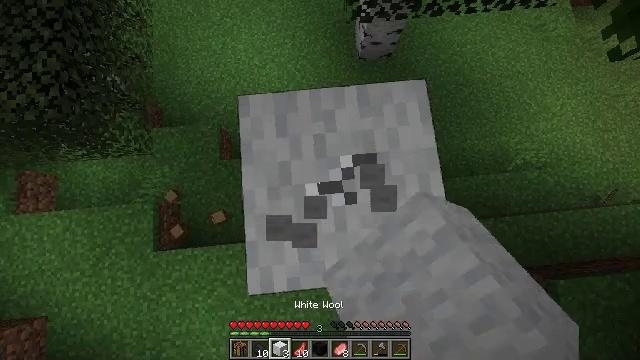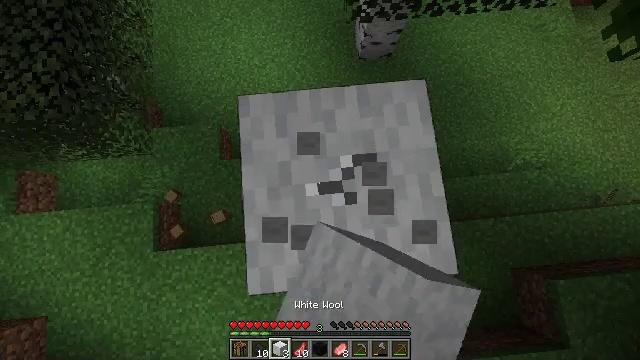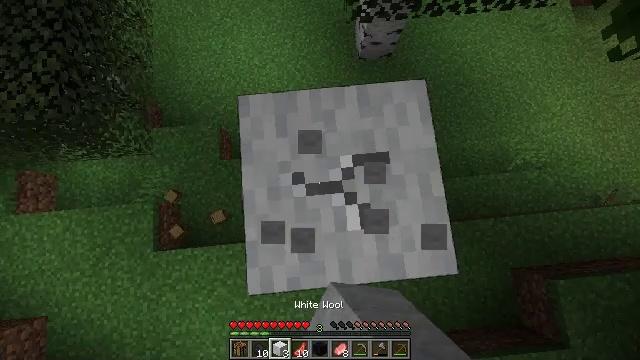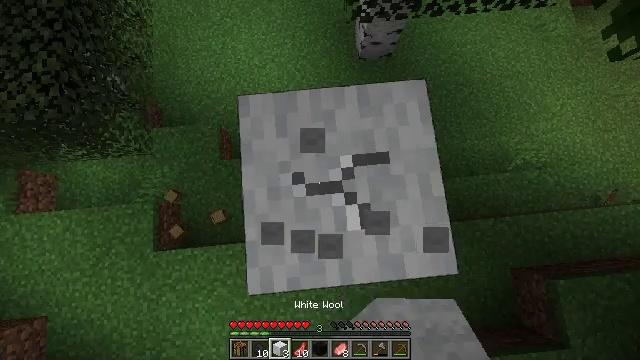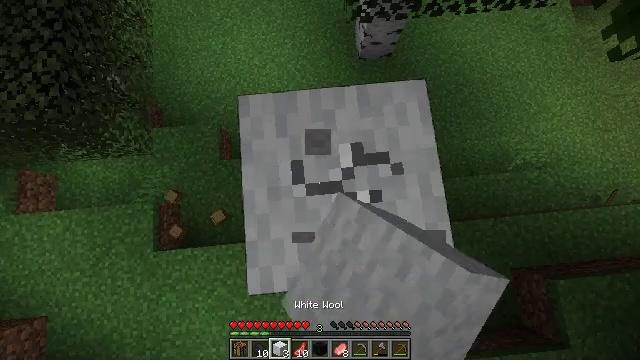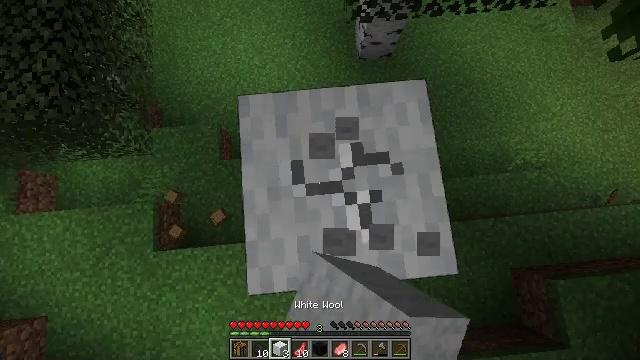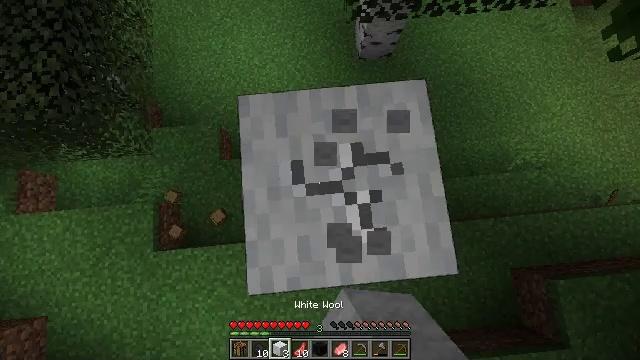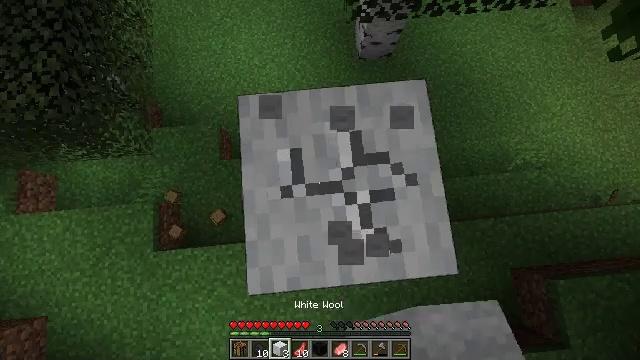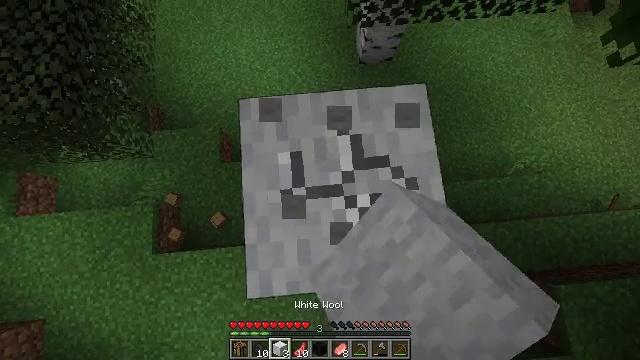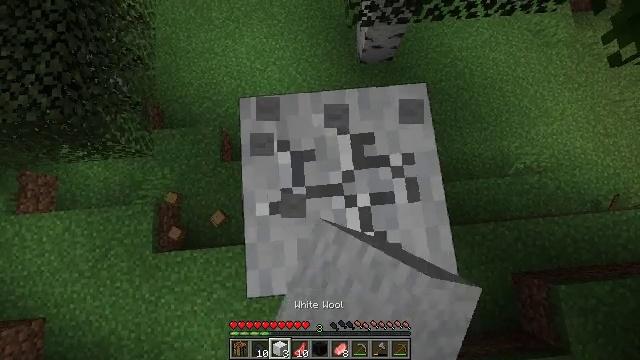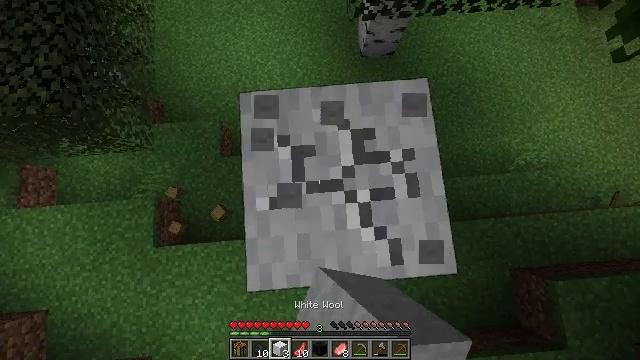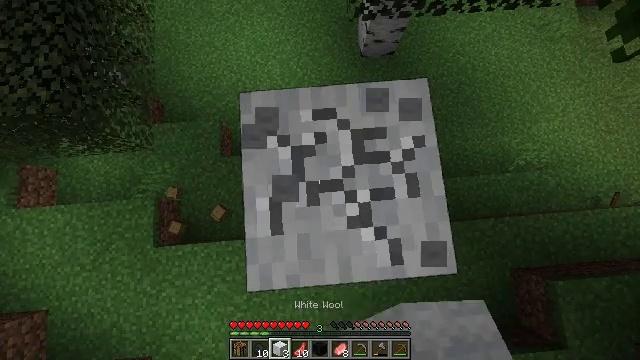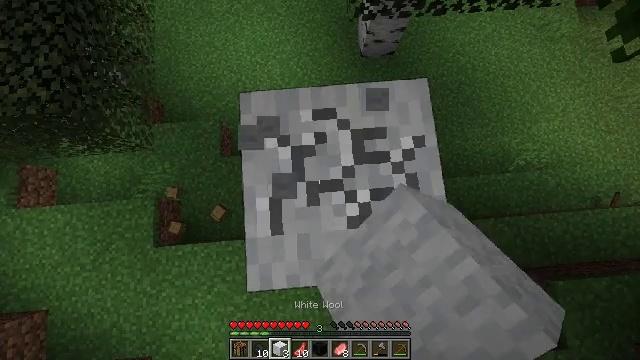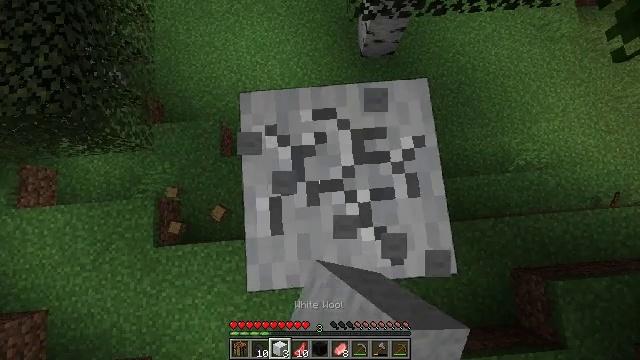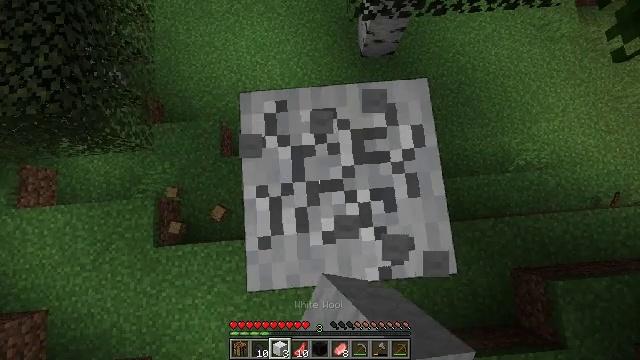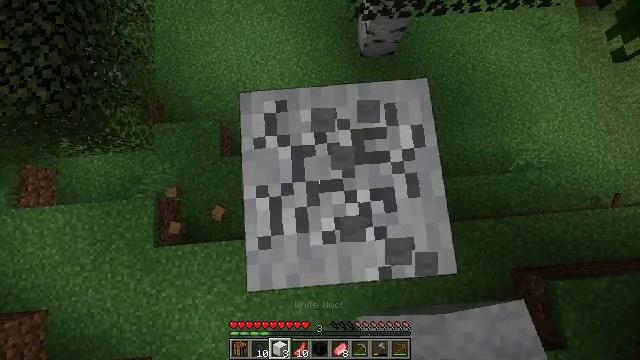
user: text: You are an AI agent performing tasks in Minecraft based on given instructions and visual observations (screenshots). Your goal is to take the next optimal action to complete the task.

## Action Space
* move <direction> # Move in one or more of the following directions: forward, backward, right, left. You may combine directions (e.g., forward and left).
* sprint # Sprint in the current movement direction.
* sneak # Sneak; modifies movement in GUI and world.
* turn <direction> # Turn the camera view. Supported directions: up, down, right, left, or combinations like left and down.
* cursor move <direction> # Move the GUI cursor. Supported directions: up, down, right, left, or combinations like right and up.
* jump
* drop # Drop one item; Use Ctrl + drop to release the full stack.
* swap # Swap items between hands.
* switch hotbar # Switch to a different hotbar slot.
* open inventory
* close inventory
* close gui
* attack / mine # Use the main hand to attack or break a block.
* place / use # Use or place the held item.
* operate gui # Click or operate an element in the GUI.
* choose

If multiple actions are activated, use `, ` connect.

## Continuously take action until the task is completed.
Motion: motion action
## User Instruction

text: Attack the white wool to collect it.
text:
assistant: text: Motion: sneak, attack / mine
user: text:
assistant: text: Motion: sneak, attack / mine
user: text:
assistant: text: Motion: sneak, attack / mine
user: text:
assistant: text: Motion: sneak, attack / mine
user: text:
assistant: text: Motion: sneak, attack / mine
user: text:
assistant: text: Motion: sneak, attack / mine
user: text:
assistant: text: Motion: sneak, attack / mine
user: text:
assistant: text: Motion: sneak, attack / mine
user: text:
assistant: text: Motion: sneak, attack / mine
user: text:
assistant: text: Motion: sneak, turn down, attack / mine
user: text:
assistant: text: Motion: sneak, attack / mine
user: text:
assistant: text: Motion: sneak, attack / mine
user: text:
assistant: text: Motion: sneak, attack / mine
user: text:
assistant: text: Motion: sneak, attack / mine
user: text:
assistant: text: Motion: sneak, attack / mine
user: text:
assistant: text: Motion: sneak, attack / mine
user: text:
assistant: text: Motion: sneak, attack / mine
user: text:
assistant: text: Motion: sneak, attack / mine
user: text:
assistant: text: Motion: sneak, attack / mine
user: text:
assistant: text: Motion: sneak, attack / mine
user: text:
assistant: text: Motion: sneak, attack / mine
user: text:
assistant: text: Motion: sneak, attack / mine
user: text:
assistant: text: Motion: sneak, attack / mine
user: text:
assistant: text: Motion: sneak, attack / mine
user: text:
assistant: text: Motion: sneak
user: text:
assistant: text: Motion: sneak, turn down
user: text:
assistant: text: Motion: sneak, turn right and down
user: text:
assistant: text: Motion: sneak, turn right and down
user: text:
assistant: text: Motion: sneak, turn right and up
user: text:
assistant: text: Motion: sneak, turn right and up